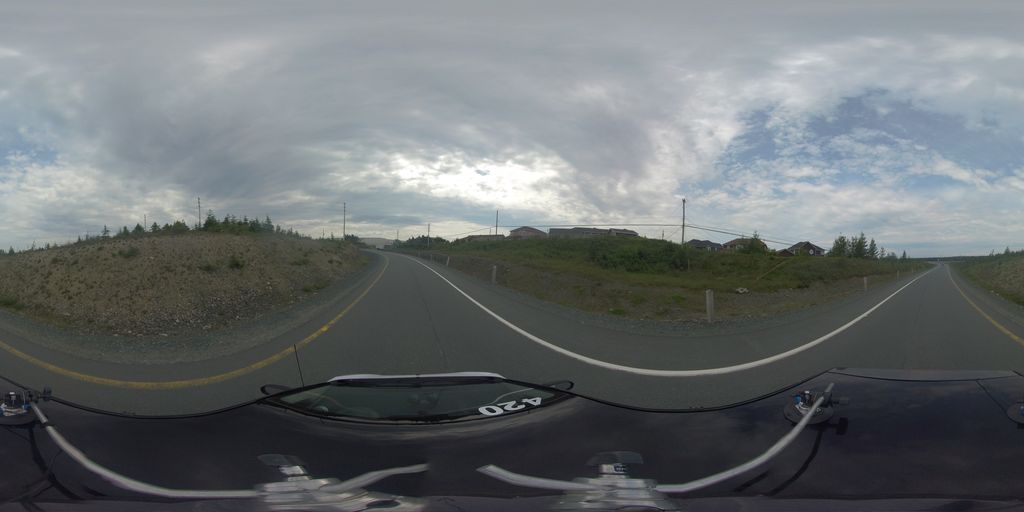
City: st_johns